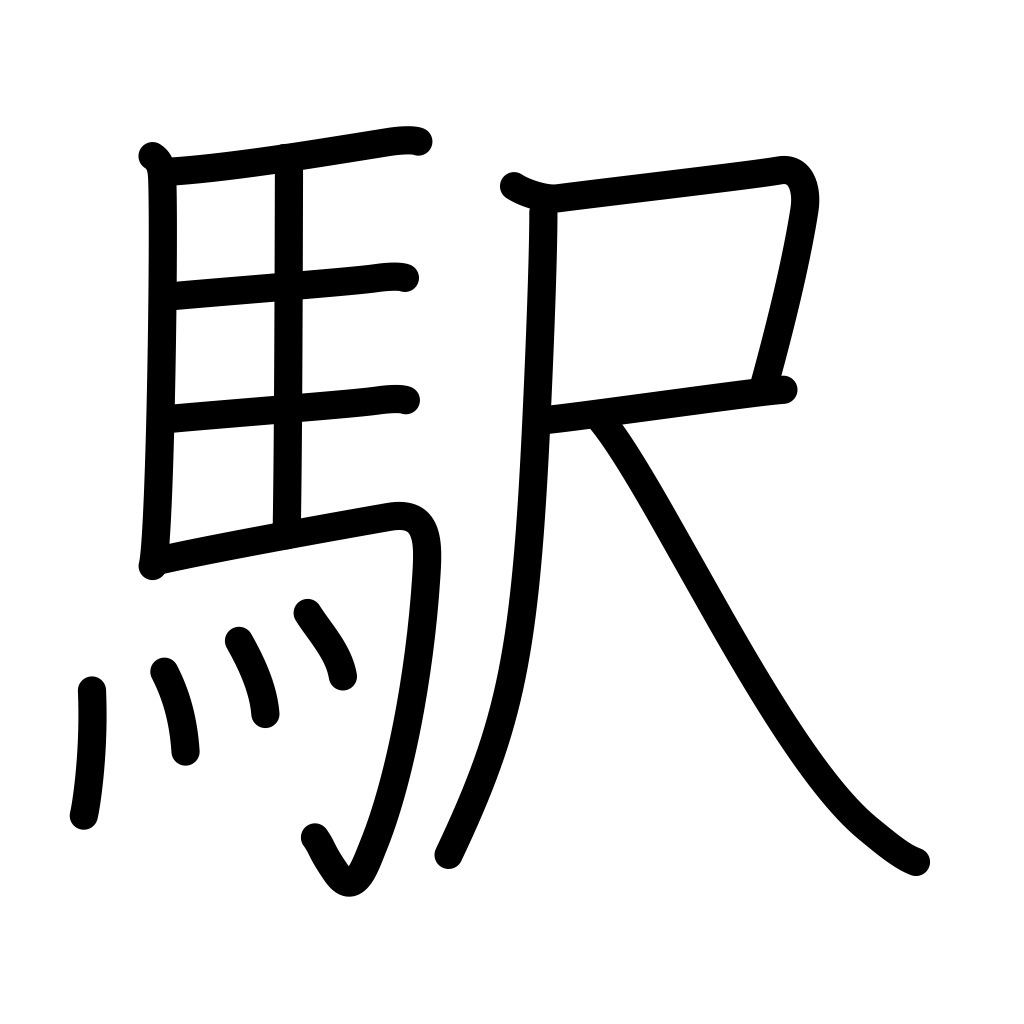
Meaning: station